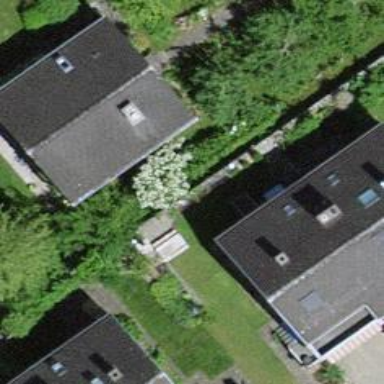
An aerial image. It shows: Residential building.